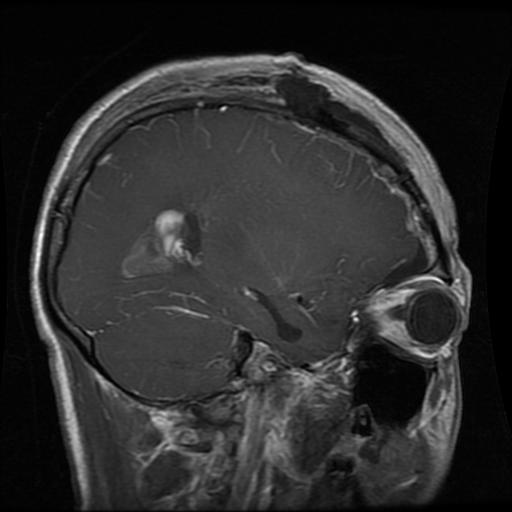
Label: glioma